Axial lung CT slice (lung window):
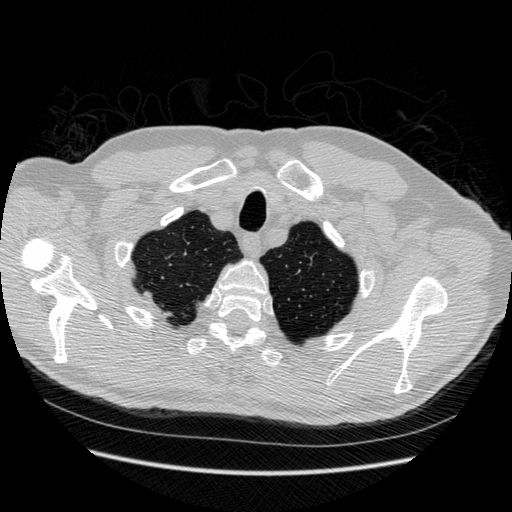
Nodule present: no